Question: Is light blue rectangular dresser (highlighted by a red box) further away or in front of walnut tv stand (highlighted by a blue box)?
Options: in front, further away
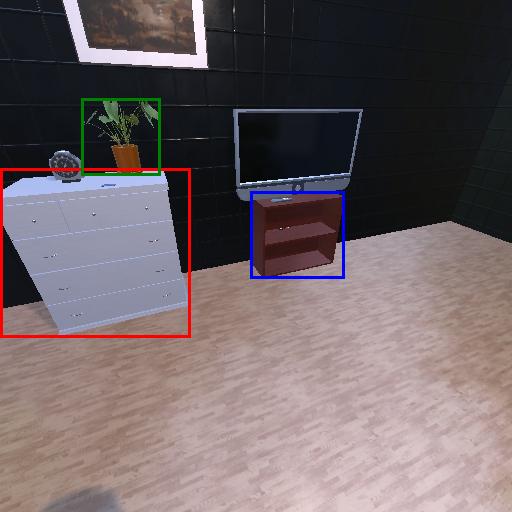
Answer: in front